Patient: sex M, age 36
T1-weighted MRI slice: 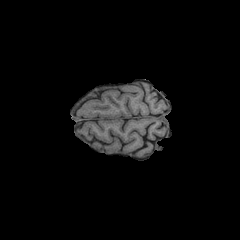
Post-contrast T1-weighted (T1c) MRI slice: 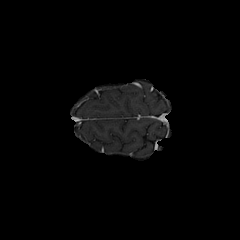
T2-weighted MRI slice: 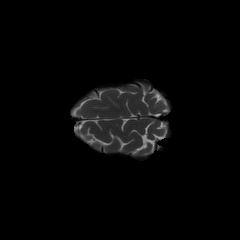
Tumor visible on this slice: no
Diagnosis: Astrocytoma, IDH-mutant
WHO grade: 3